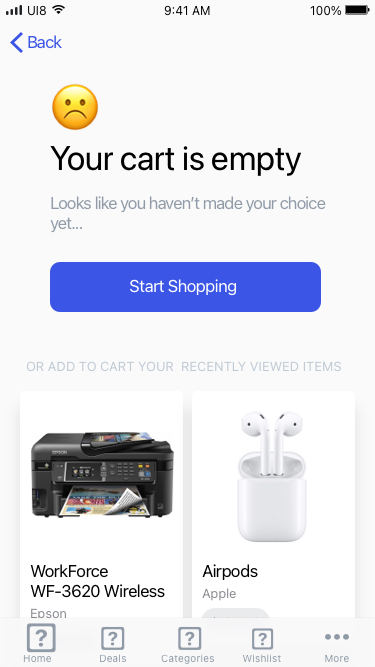
Text in this UI design:
Your cart is empty
☹️
Epson
WorkForce WF-3620 Wireless
Apple
Airpods
Looks like you haven’t made your choice yet...
Back
Or add To cart your  Recently Viewed Items